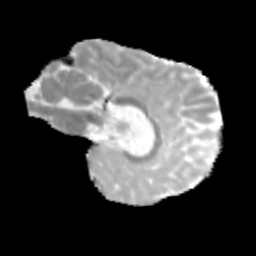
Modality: MD
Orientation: sagittal
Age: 12
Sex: male
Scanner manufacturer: siemens
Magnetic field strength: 3 T
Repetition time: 3.8 s
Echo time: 0.07 s